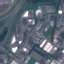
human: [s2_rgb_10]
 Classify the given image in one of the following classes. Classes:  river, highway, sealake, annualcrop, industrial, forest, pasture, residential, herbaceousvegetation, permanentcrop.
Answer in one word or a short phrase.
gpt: Industrial